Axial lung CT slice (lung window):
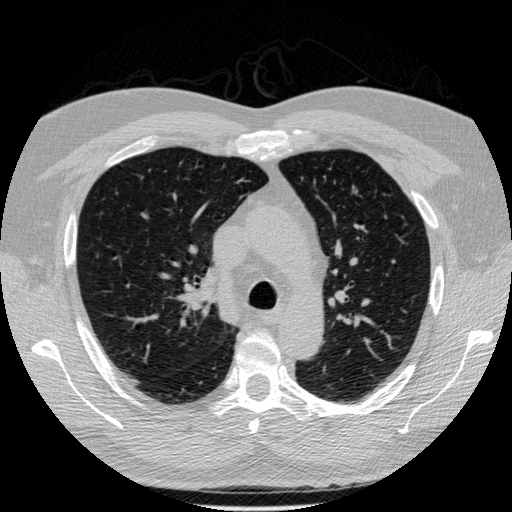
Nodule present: yes
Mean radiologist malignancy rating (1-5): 3